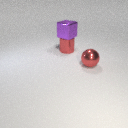
large purple metal cube above large red metal cylinder